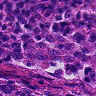
Metastatic tissue present: no